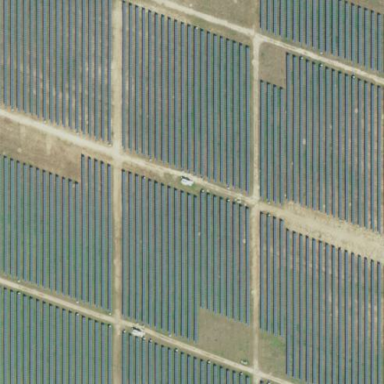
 consisting of solar photovoltaic panels."